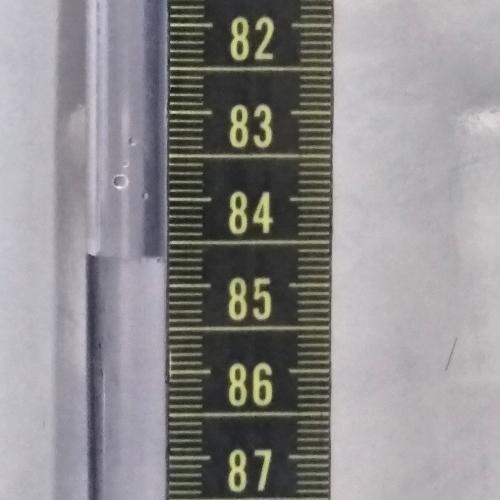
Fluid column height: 84.7 cm